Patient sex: M
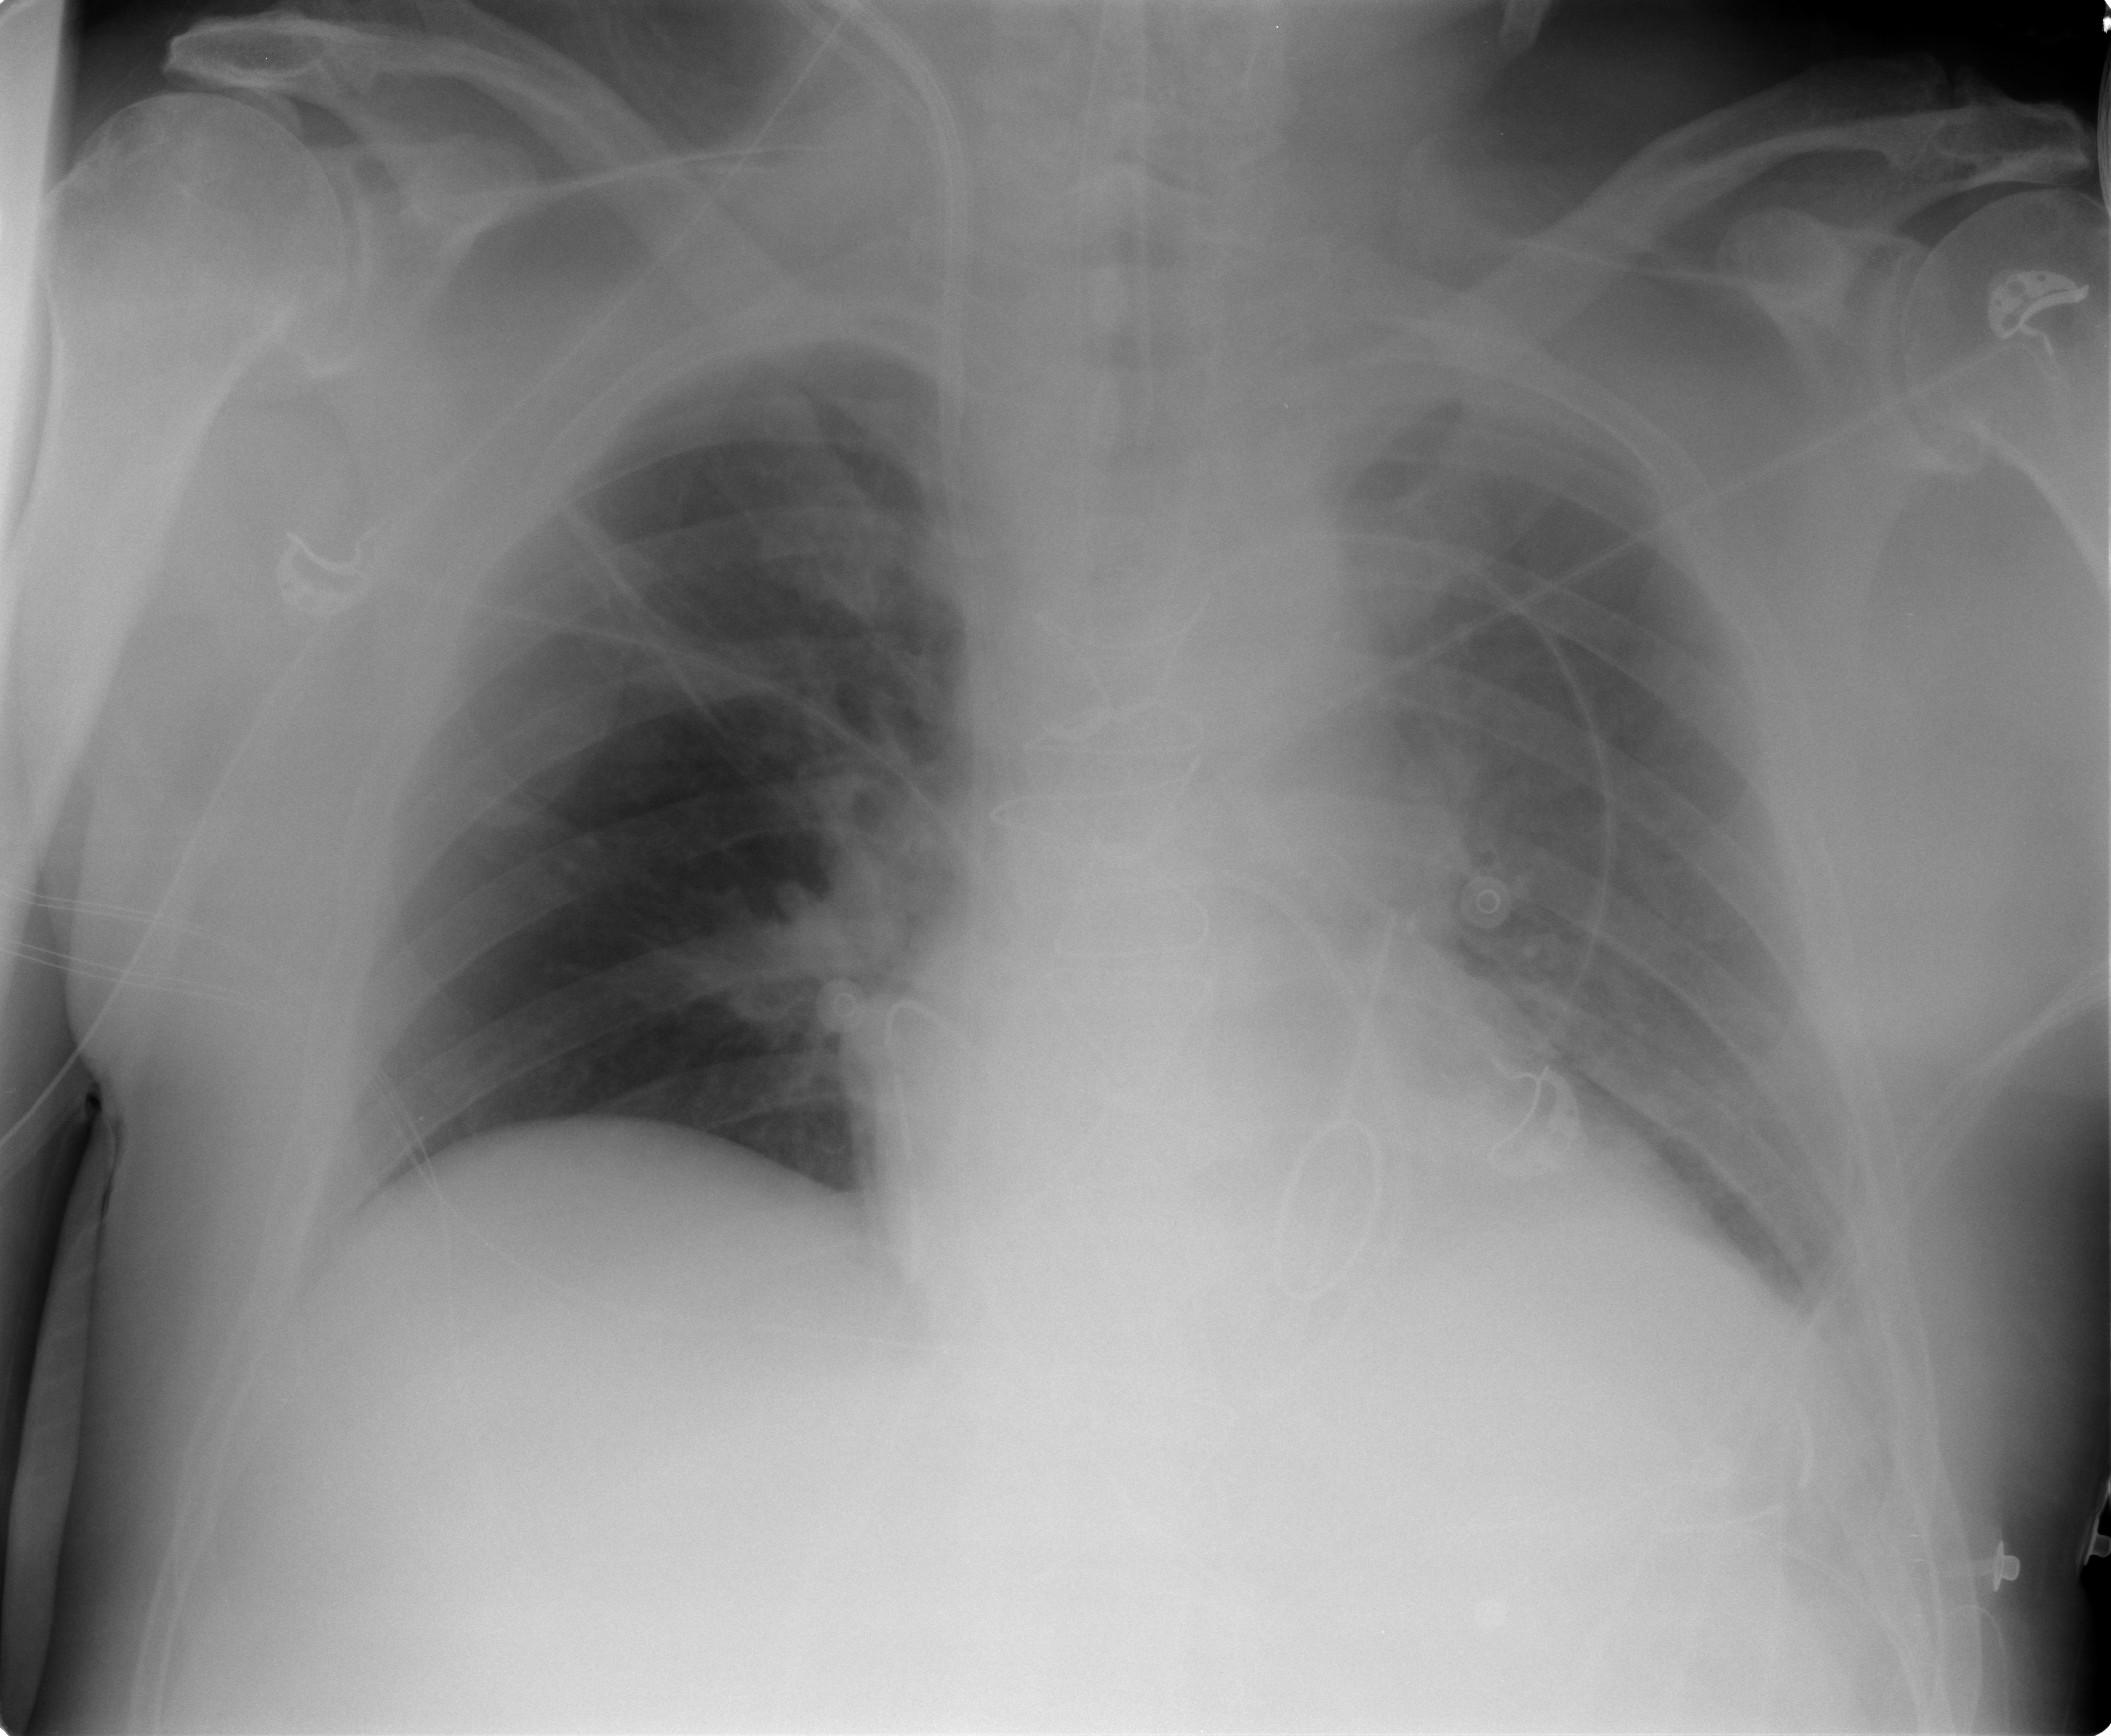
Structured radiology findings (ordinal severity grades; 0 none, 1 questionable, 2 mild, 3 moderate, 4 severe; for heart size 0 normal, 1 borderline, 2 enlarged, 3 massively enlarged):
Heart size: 0
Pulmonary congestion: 0
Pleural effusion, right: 0
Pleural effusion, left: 2
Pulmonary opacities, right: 1
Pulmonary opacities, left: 0
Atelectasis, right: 2
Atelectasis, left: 2